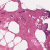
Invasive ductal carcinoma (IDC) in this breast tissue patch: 0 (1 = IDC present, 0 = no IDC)